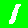
Digit: 1